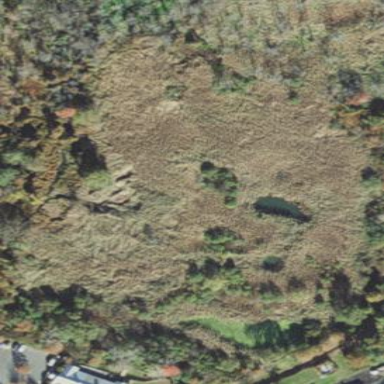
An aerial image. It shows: Marshy wetland area.